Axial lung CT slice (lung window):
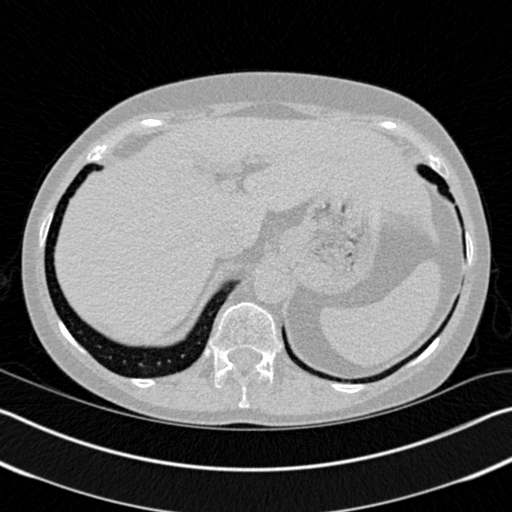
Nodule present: no